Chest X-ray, PA view. Patient: 63 years old, sex M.
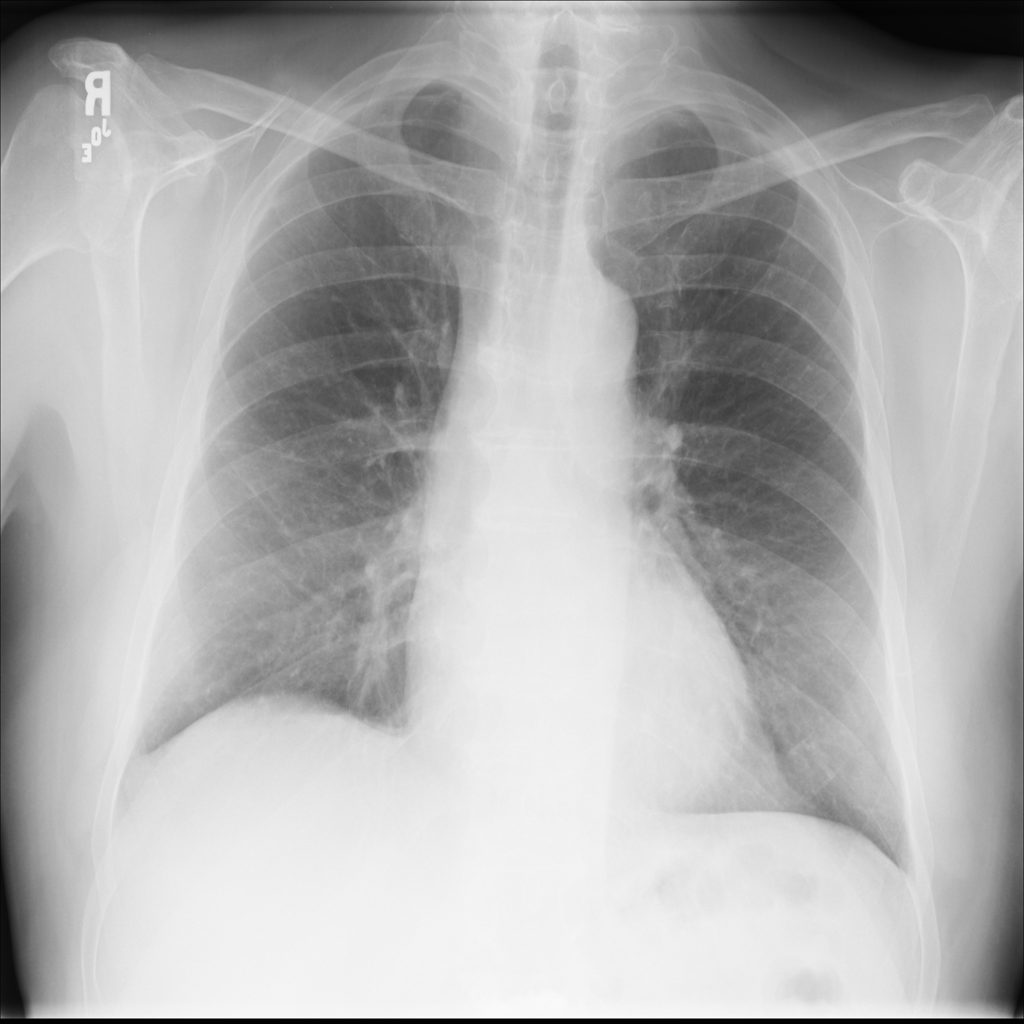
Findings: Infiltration